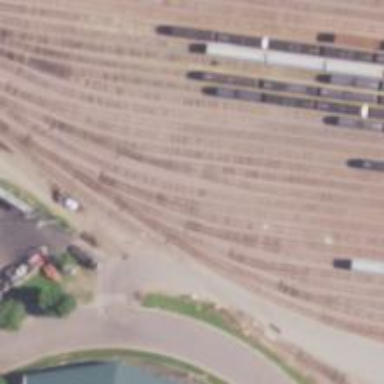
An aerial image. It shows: Railway yard used for servicing trains.